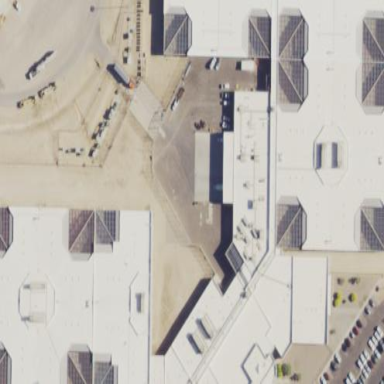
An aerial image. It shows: Prison building with the amenity of prison.